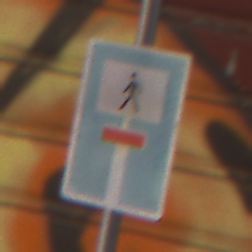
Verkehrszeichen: SackgasseFussgaengerDurchlaessig
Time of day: MorningAfternoon
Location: Outdoor (Urban)
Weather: Clear
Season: NotSpecified
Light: Natural